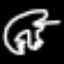
Label: frog